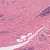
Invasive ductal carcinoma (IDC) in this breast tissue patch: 0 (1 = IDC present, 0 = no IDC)